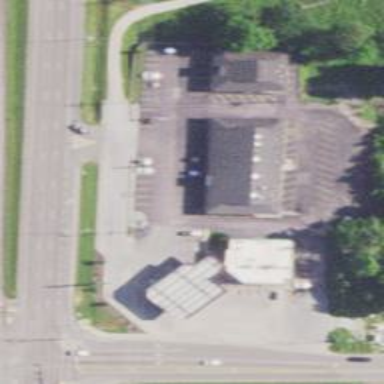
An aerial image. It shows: Convenience shop.